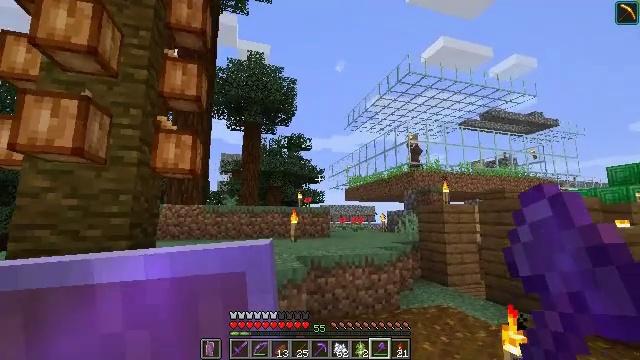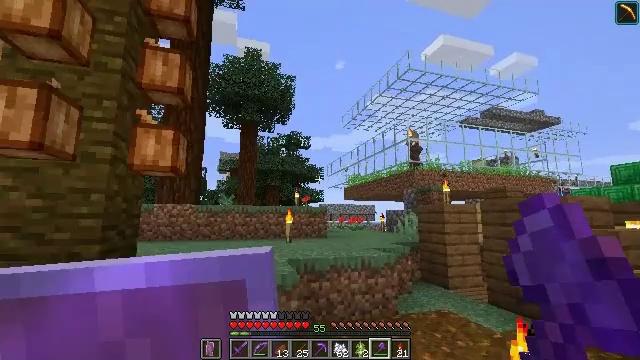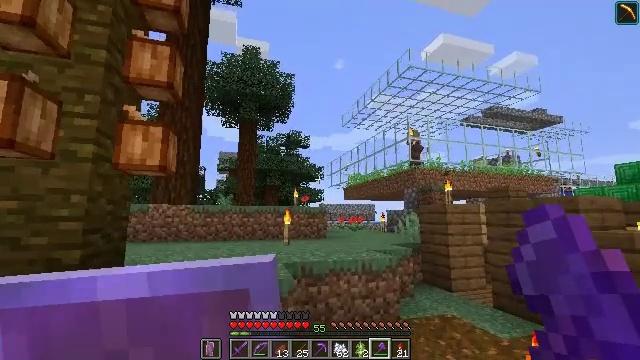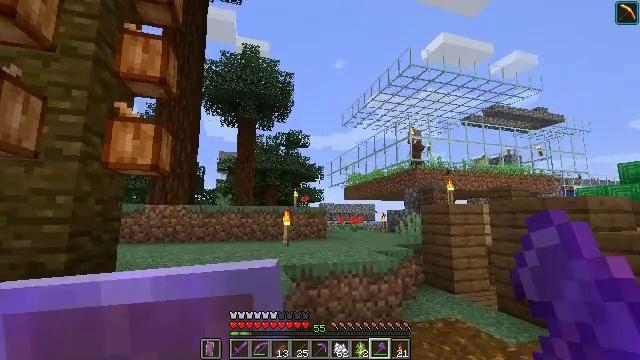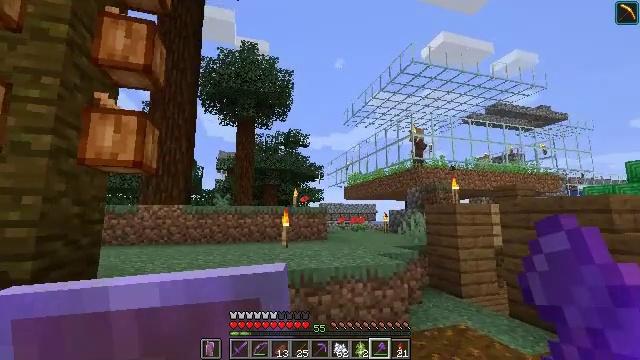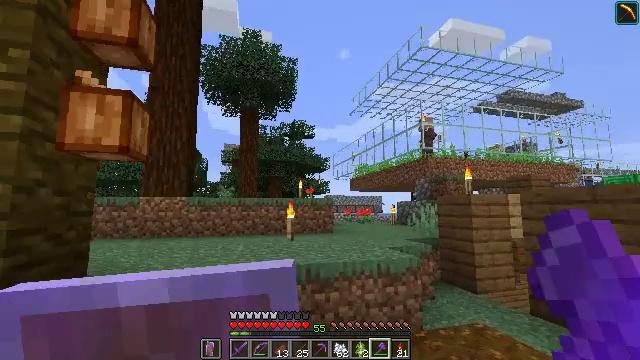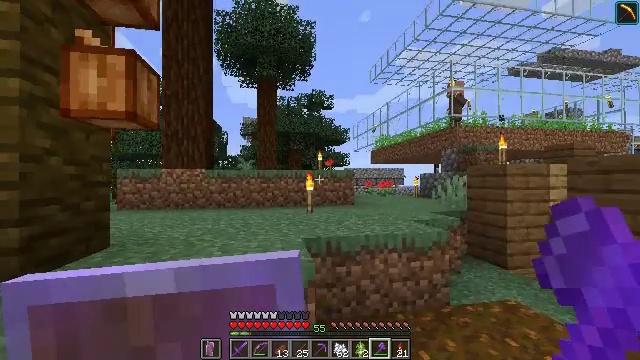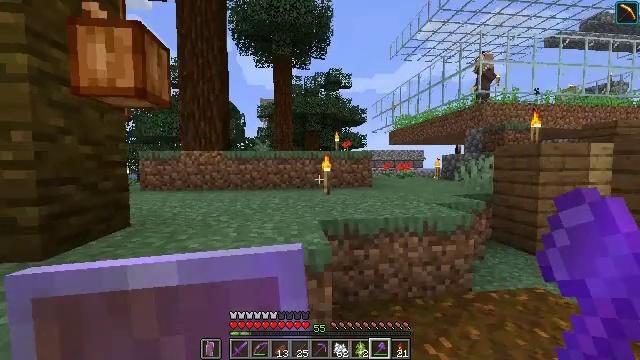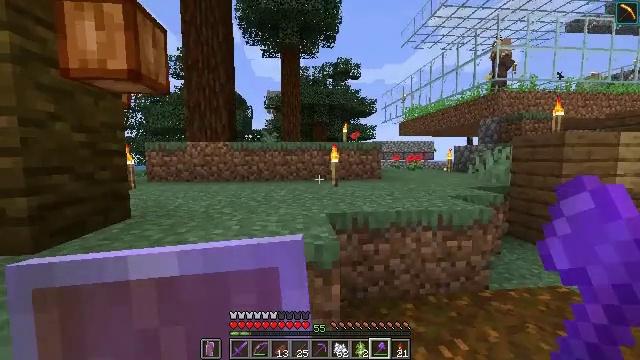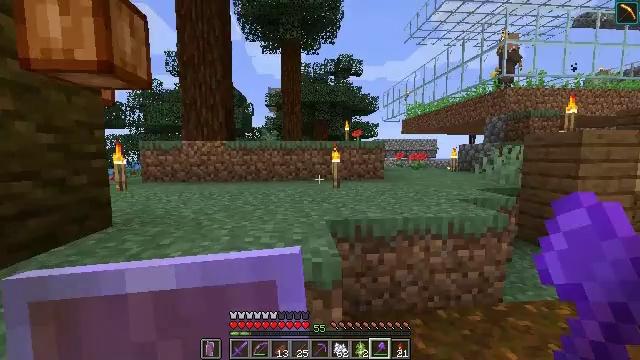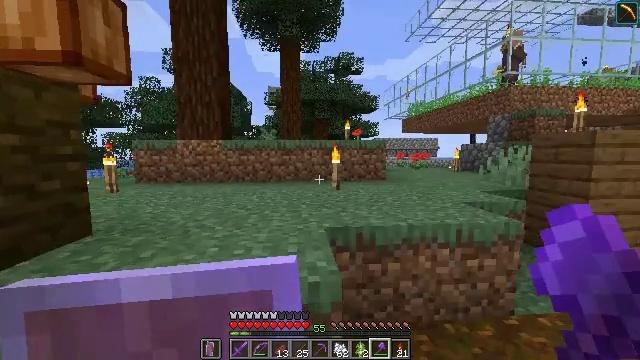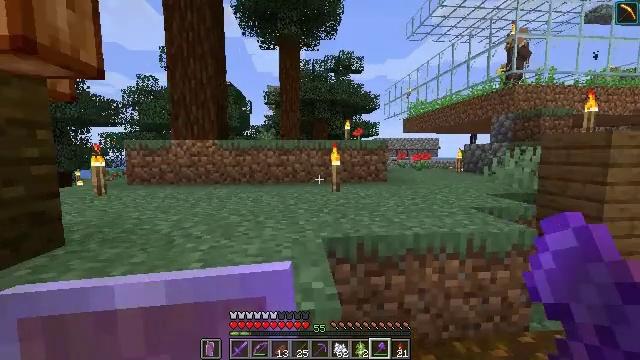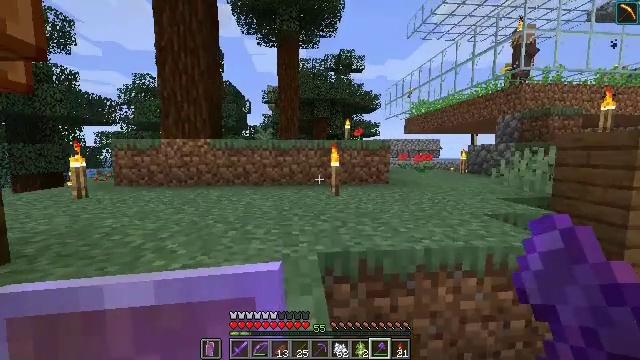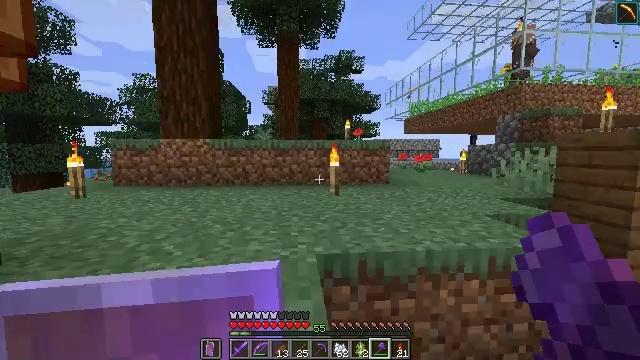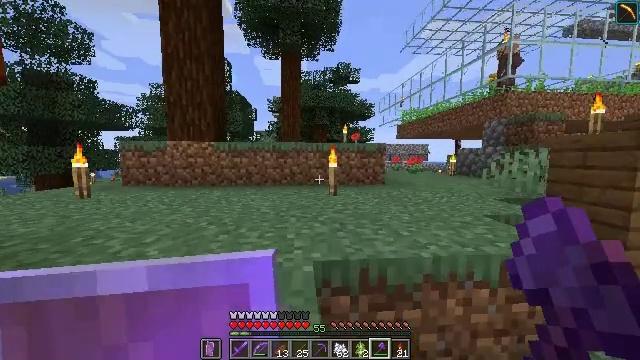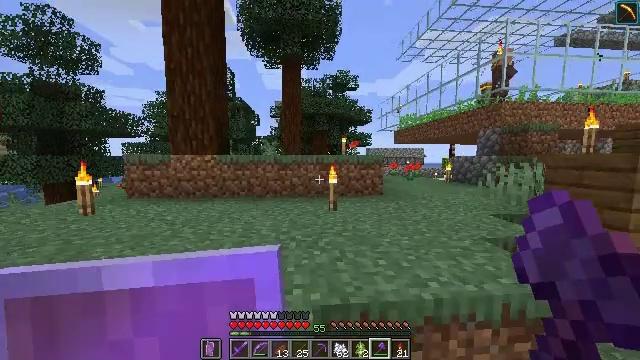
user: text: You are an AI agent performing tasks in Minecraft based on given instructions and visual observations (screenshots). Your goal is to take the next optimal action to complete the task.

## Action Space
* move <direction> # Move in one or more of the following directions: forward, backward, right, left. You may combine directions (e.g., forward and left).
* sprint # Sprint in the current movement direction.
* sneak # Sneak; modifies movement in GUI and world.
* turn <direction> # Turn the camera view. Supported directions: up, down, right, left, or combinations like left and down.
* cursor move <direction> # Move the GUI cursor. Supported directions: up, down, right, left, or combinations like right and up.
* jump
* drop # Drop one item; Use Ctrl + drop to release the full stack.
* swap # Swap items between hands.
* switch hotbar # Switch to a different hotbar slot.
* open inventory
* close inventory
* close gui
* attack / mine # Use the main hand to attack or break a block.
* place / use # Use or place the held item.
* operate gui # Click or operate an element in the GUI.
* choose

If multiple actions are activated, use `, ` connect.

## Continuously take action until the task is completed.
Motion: motion action
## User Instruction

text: Mine the oak fence from the structure.
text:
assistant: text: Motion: move forward
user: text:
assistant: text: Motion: move forward
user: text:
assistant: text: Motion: move forward
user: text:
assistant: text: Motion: move forward
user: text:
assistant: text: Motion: move forward, turn left and down
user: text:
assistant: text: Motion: move forward, turn left and down
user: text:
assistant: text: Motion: move forward, turn left and down
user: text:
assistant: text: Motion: move forward, turn left and down
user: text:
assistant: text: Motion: move forward
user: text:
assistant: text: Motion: move forward
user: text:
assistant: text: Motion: move forward
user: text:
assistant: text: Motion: move forward, sprint
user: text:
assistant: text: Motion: move forward, sprint
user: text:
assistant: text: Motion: move forward, sprint
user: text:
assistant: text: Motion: move forward, sprint, jump
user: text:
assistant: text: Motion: move forward, sprint, jump
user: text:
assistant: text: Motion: move forward, sprint, jump
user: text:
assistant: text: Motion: move forward, sprint, jump
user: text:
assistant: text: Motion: move forward, sprint
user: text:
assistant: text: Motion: move forward, sprint
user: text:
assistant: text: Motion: move forward, sprint
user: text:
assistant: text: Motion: move forward, sprint
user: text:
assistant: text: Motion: move forward
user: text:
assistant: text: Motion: move forward
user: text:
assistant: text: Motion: move forward
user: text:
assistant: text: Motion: move forward
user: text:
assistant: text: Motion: move forward
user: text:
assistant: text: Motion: move forward
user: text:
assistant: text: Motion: move forward
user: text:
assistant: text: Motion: move forward, turn right